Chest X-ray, AP view. Patient: 61 years old, sex M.
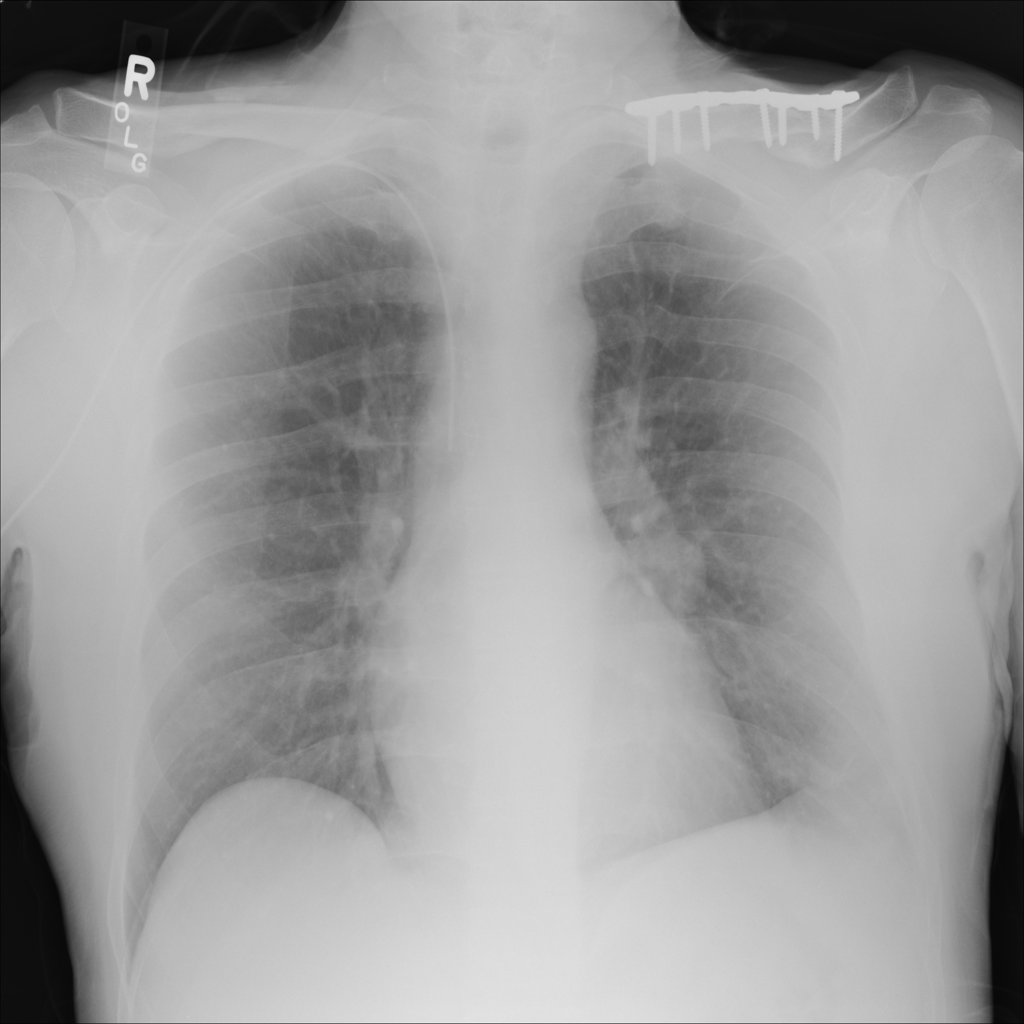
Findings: No Finding